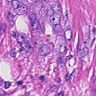
Metastatic tissue present: yes